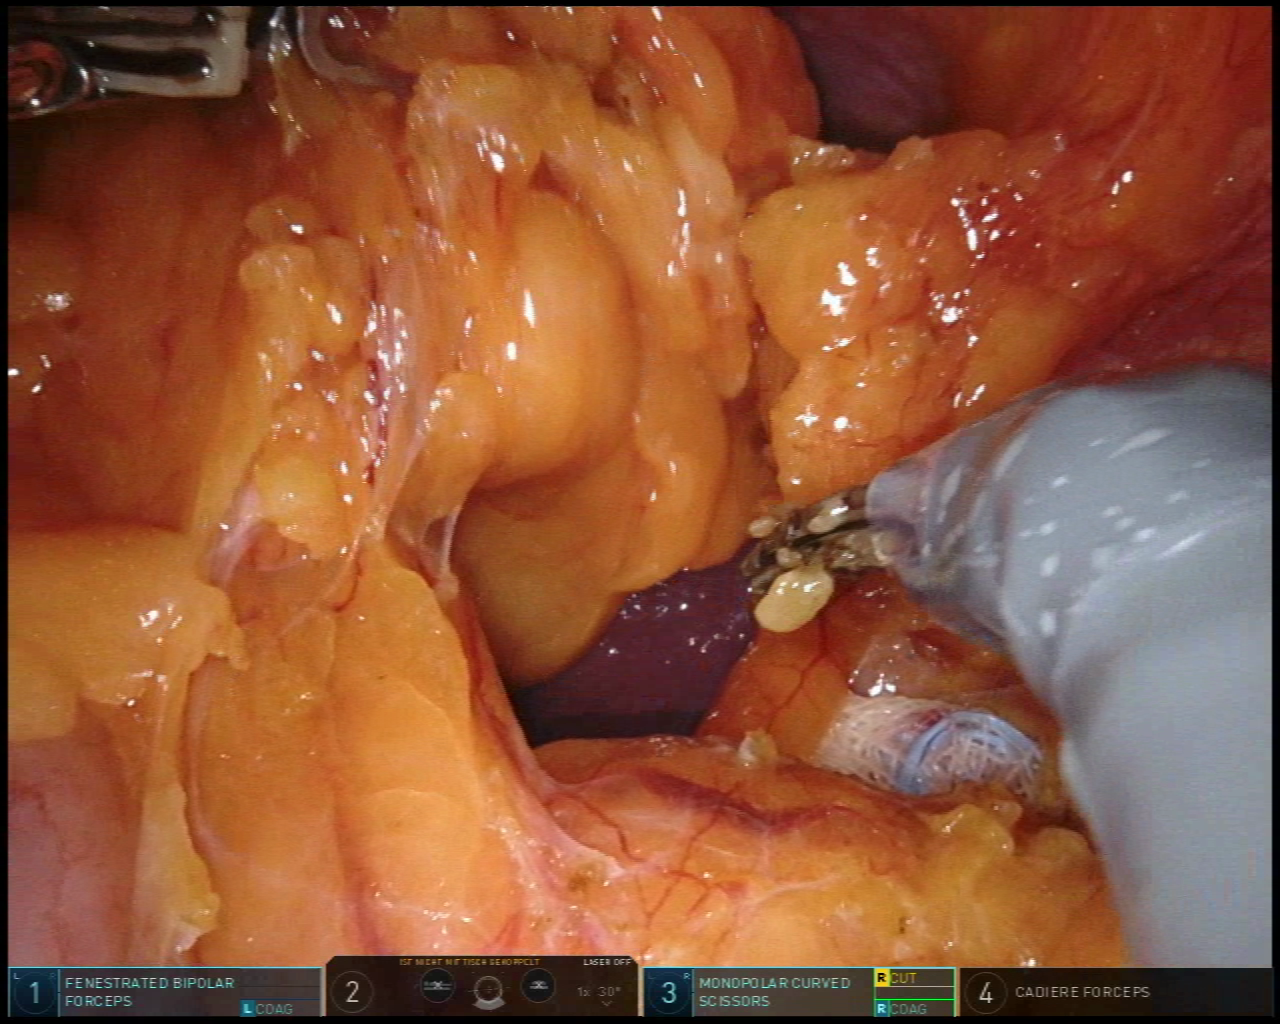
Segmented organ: spleen
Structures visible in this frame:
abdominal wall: yes
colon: yes
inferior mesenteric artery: no
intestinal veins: no
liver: no
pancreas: no
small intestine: no
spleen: yes
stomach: no
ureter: no
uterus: no
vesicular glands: no